Question: I'm implementing a game, and now I'm implementing the pause function. But i've see some different ways to do it.
I've made a lot of research, with tutorials like this : <URL>
But I've seen that your app' could really be reject with this kind of alert :
> The Apple documentation for UIAlertView says:The view hierarchy for this class is private and must not be modified.
The other ways to do it could be (as I've seen) to implement a UIView. But the advantage of UIalertviews is that the pause function is already implemented, and i don't know how could i do a same function that paused all the animations etc without using :
'''
sleep(INFINITY);
'''
What would be the best way for implement a pause menu and function to get a result like this (it's a picture from my drawer) :

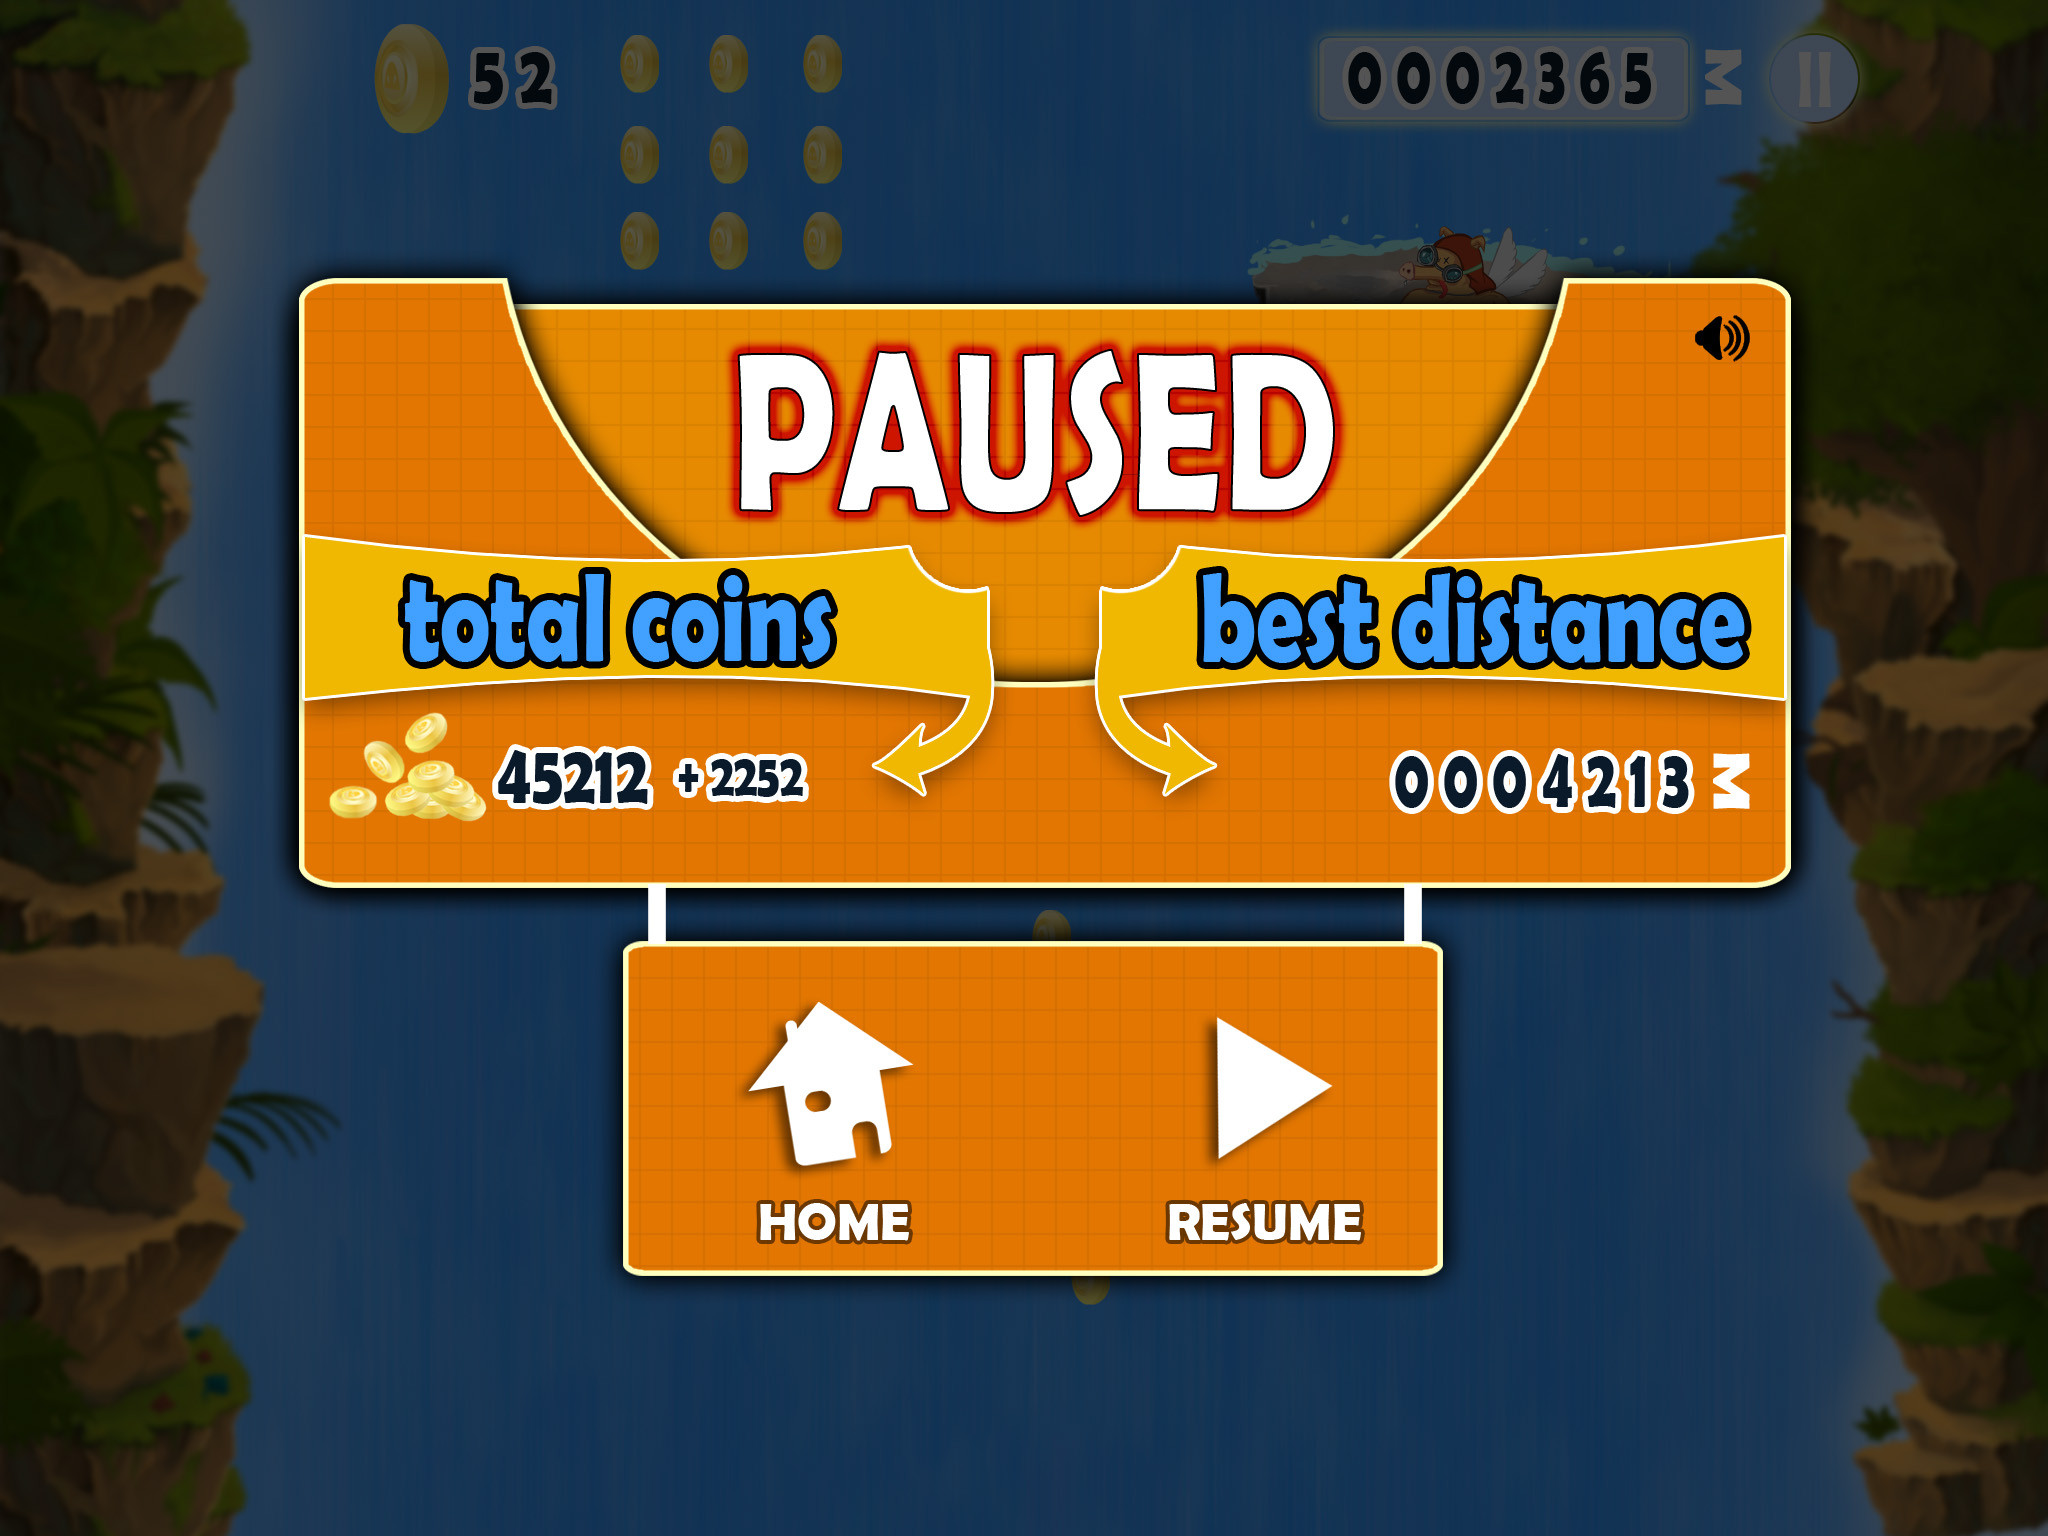
Answer: You may need:
1. isPaused for pause mode indicator
2. Popover screen
First thing you should have in main game loop is BOOL isPaused indicator, so game knows when it is in paused mode. Treat paused mode as any other one with performing proper actions. It isn't very nice to stop the process as other actions may have to be completed.
Secondly, the popover screen may be a full screen graphics with desired transparency, or better: programmaticaly made black image with 50% transparency, so you can darken the background and display alert view on the top of view stack.
Little digression about design, you should divide two parts:
- -
It is good to divide actual game loop from controls. Controls like this alert view should only manipulate displaying parameters and not invoke any other action (presumably CPU expensive). The game loop should run itself all the time when game runs displaying graphics according to state parameters.